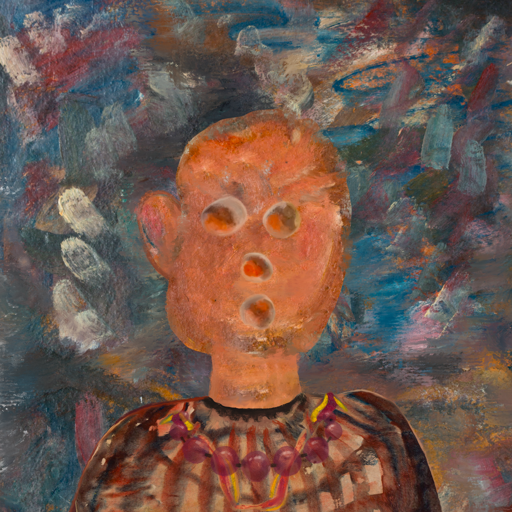
Background: Boggyland, Head And Neck Front: Boggyland, Face Front: Rupkatha, Bust: Orphan, Hair Front: Blank, Head Accessory: Blank, Second Necklace: Gypsy_Mother_1, Necklace: Irani_2, Baby: Blank